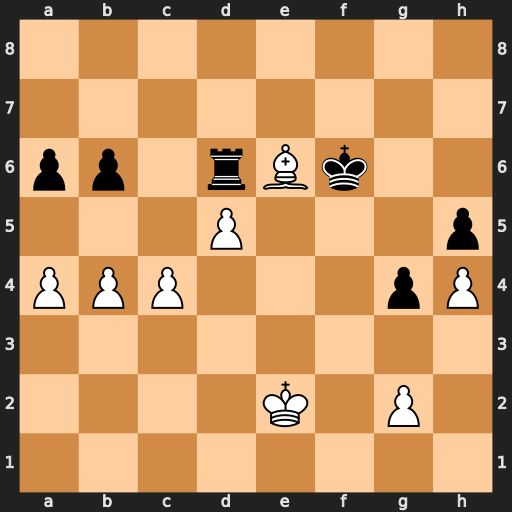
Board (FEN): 8/8/pp1rBk2/3P3p/PPP3pP/8/4K1P1/8
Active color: w
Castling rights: -
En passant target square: -
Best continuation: c5 bxc5 bxc5 Rxe6+ dxe6